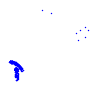
Particle: electron